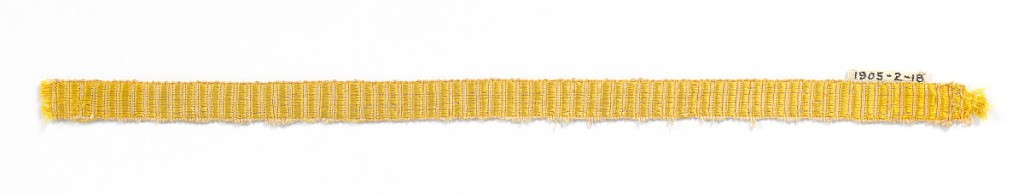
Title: Trimming
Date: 17th century
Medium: silk Technique: plain weave
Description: Yellow and white band made by cutting off the fringe skirt and leaving the woven heading.